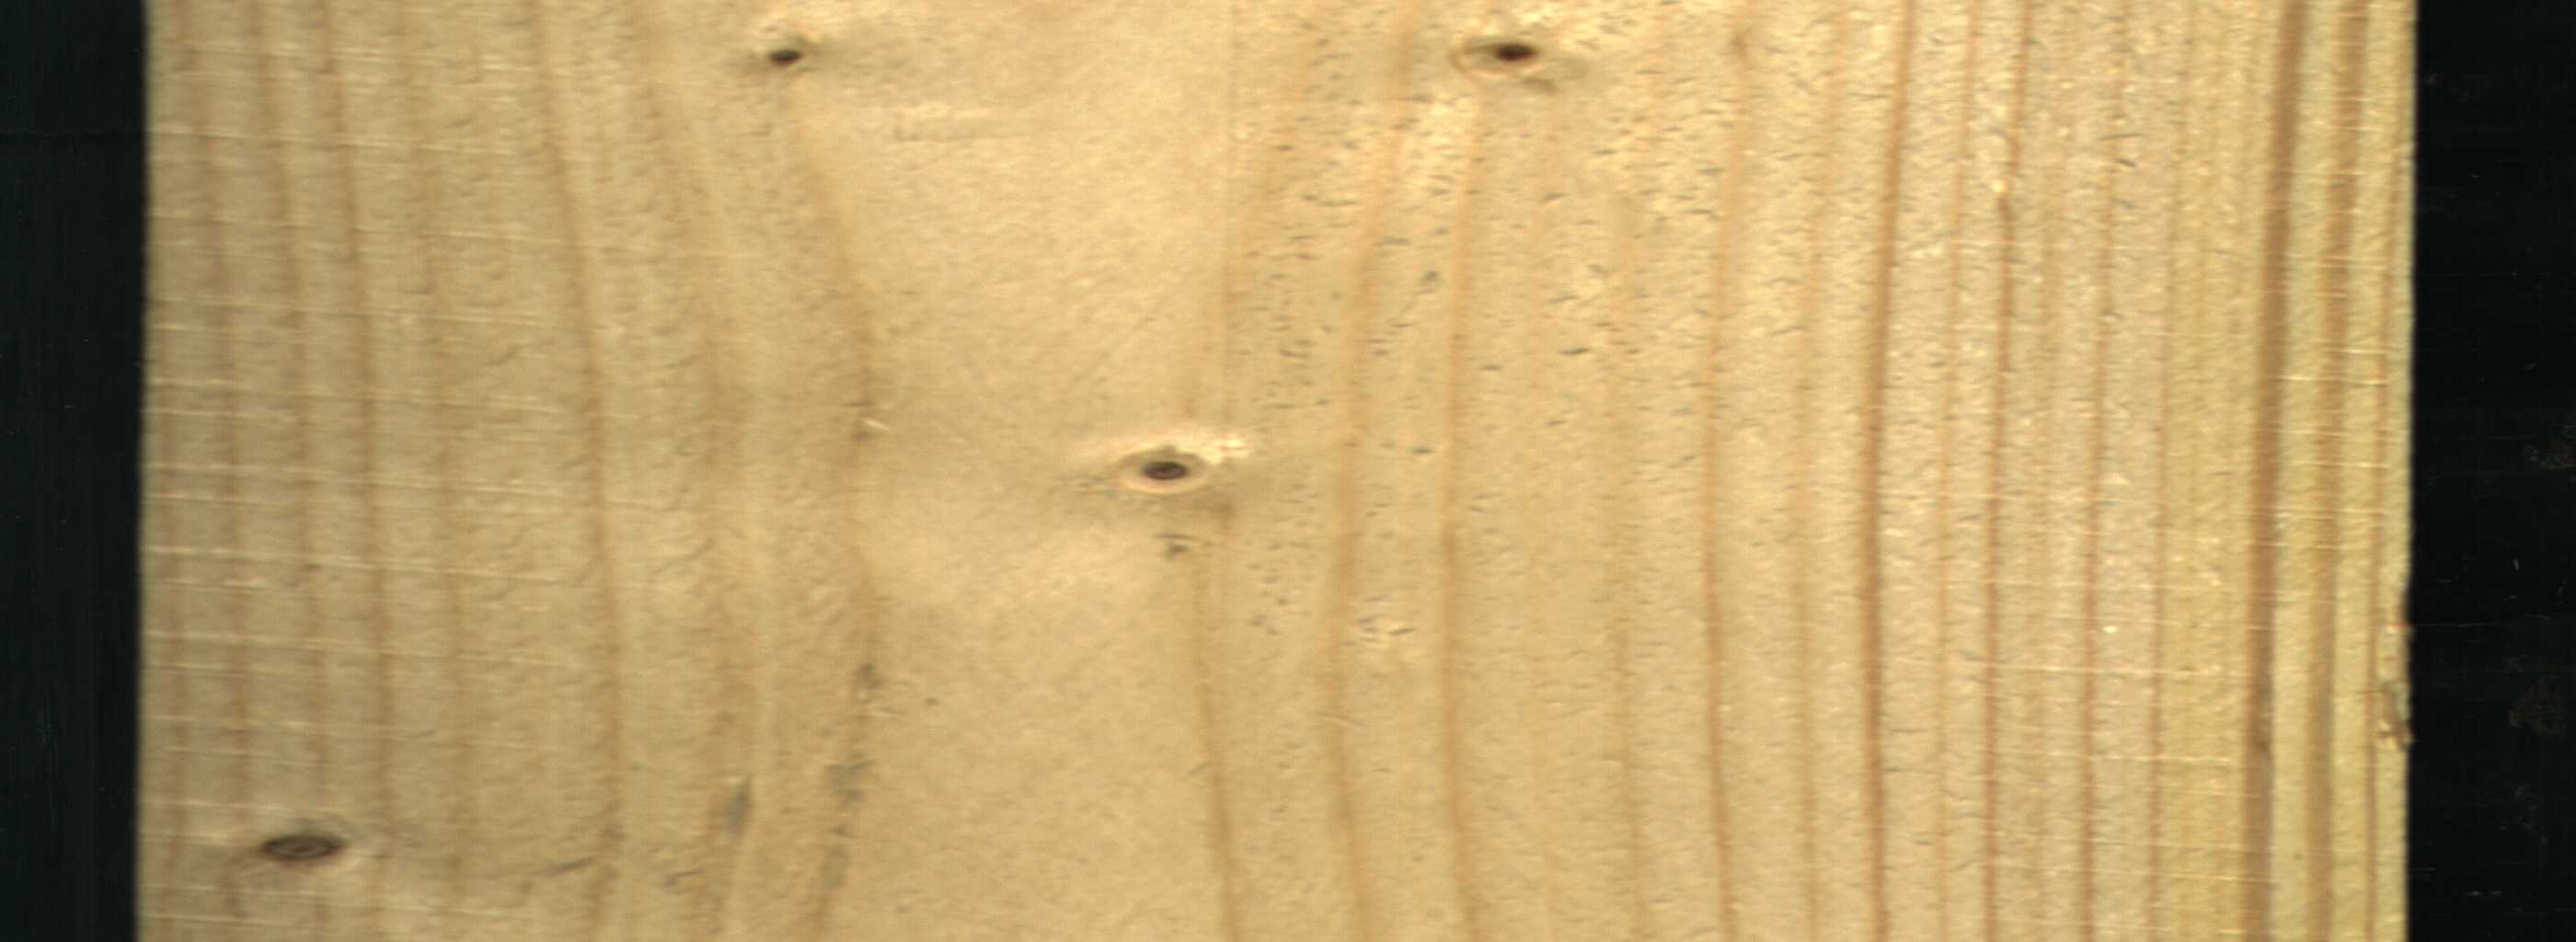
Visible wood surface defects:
Dead_Knot
Live_Knot
Live_Knot
Live_Knot